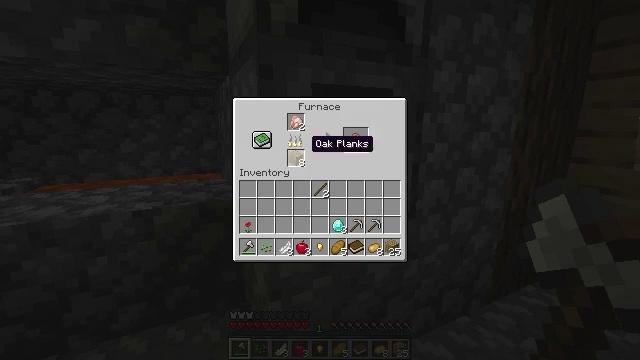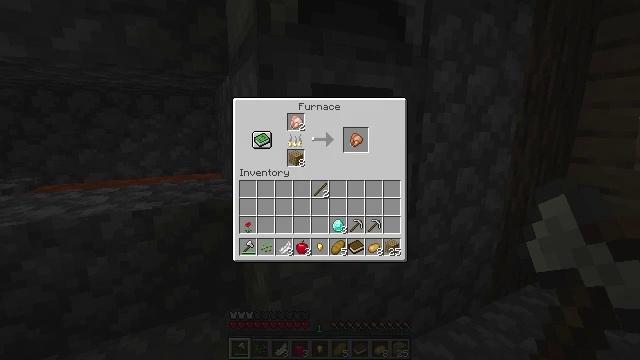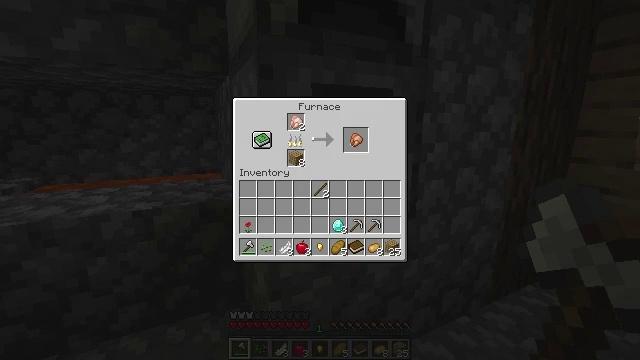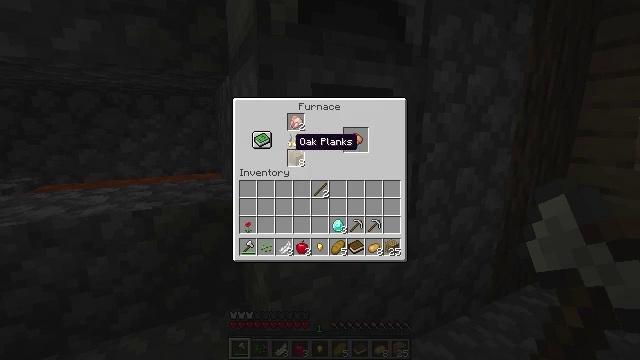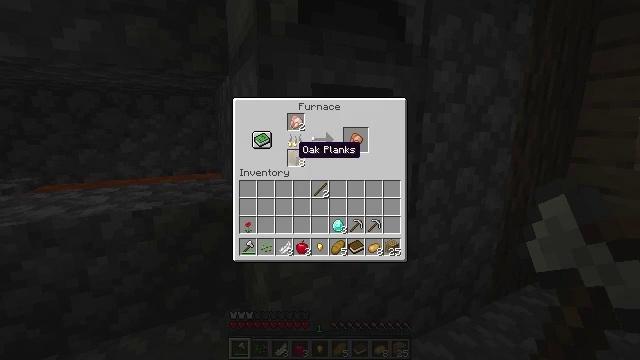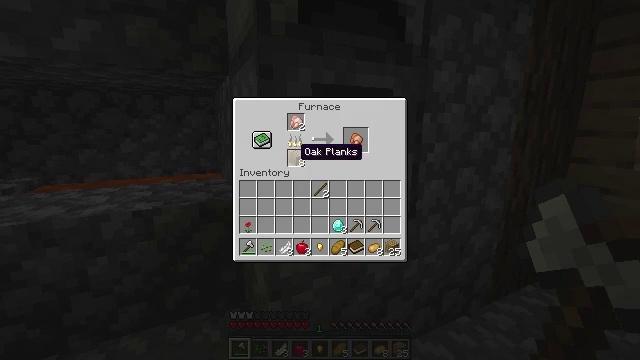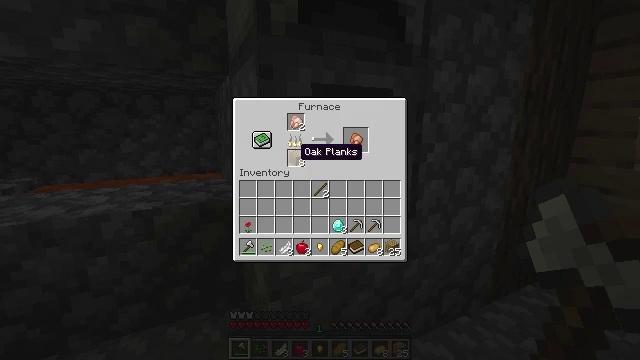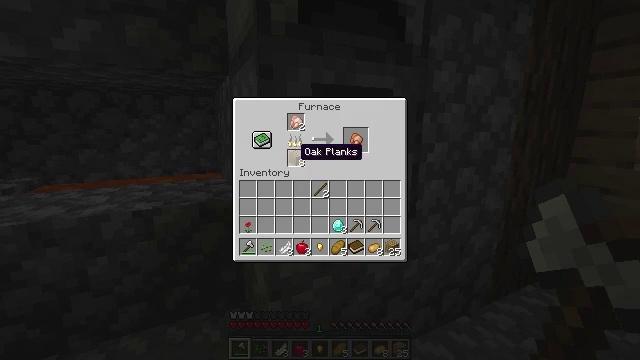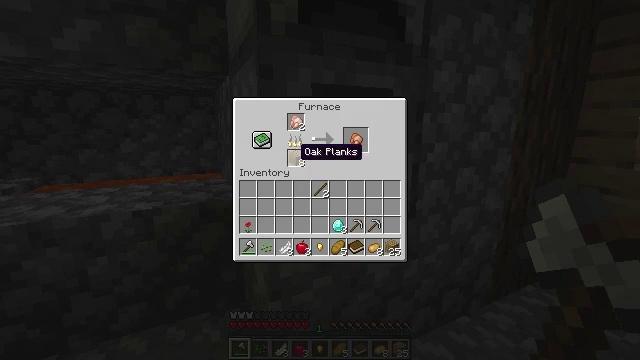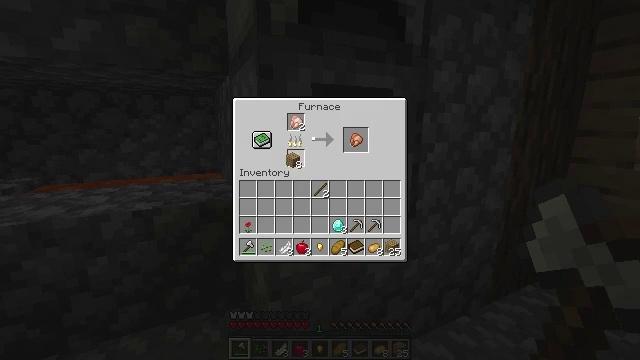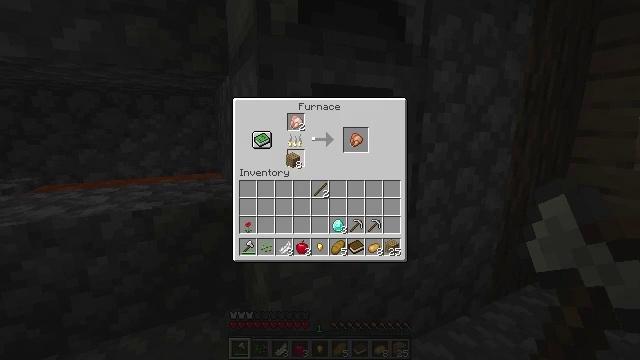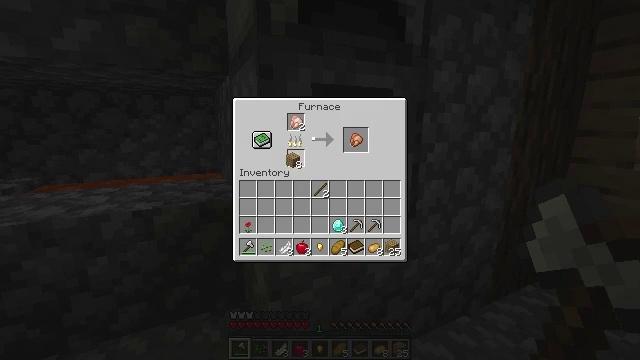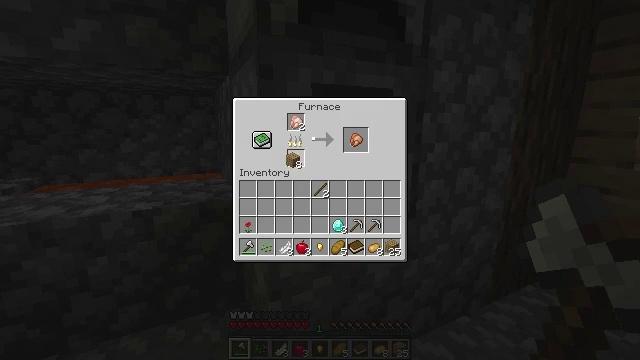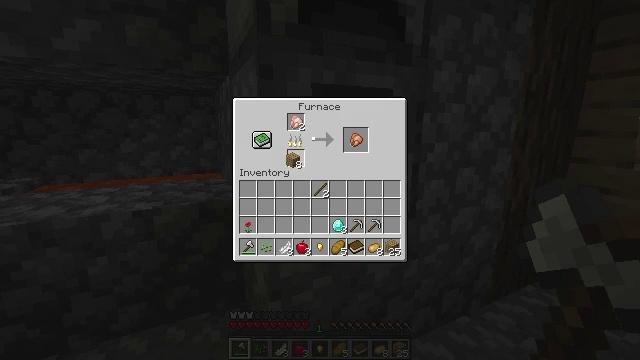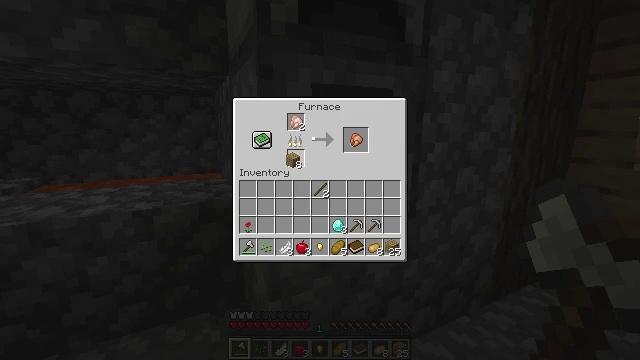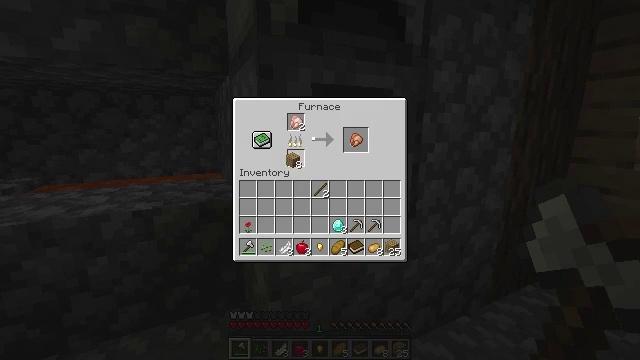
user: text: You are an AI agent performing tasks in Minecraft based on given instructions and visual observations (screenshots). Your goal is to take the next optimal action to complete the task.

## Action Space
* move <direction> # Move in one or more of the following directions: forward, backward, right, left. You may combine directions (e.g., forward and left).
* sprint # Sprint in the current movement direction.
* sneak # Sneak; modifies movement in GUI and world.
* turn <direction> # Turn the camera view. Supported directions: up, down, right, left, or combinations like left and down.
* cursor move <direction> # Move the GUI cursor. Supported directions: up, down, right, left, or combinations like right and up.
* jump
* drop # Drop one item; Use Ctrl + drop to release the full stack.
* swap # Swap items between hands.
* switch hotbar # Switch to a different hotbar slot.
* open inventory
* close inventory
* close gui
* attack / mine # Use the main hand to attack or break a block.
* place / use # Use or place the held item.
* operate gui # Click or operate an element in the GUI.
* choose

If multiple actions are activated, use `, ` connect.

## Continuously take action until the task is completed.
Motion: motion action
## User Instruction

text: craft item air
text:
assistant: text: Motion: cursor move left
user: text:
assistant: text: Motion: no_op
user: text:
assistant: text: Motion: no_op
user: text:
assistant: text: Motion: cursor move down
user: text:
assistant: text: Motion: no_op
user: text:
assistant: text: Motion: no_op
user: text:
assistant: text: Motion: no_op
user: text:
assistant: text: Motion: no_op
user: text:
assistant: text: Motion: operate gui
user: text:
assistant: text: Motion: no_op
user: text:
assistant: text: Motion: no_op
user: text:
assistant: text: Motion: no_op
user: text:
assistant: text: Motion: no_op
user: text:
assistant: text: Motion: no_op
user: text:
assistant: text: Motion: choose
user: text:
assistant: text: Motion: no_op
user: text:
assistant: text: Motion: no_op
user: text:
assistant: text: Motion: no_op
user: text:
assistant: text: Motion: no_op
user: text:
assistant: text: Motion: no_op
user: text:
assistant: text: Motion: no_op
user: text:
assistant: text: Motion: no_op
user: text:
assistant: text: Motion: no_op
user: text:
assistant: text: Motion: no_op
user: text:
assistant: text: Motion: no_op
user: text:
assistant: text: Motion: no_op
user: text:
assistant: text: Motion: no_op
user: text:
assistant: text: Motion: no_op
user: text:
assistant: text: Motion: cursor move right and down
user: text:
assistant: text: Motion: cursor move right and down